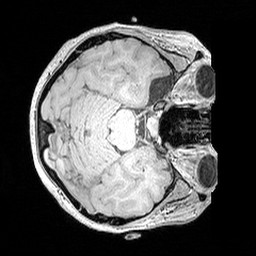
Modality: MP2RAGE
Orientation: axial
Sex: female
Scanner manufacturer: siemens
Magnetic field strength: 3 T
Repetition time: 5 s
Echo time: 0.00292 s